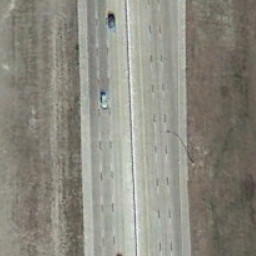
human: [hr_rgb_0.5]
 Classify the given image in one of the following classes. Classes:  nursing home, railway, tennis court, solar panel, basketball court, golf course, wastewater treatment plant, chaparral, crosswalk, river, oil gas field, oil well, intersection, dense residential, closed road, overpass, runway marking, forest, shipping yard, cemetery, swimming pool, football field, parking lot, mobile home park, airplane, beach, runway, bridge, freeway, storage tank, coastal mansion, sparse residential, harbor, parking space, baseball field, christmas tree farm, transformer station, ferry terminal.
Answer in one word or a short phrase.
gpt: freeway